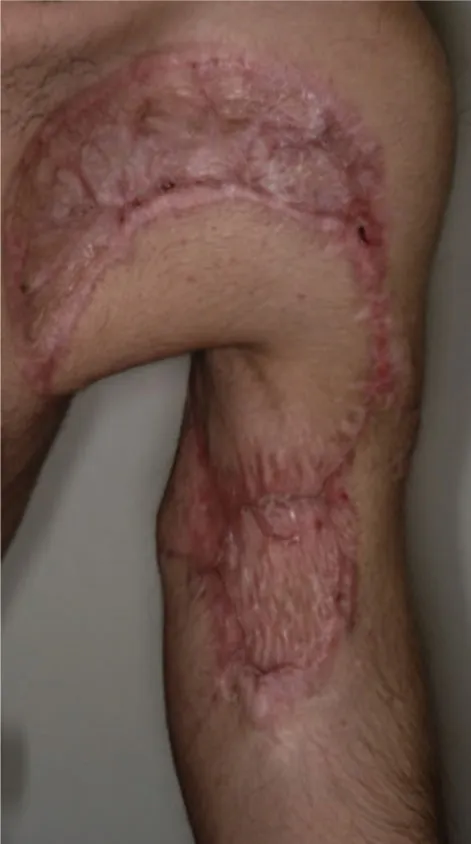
The skin grafts for the exposed wounds are done and the replant has healed completely.
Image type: medical_photograph (skin_photograph)